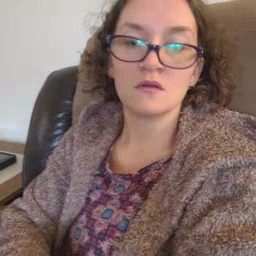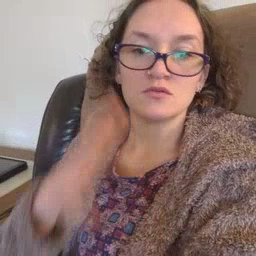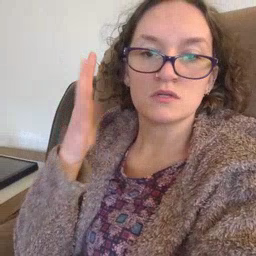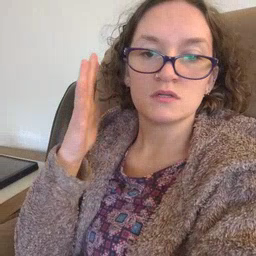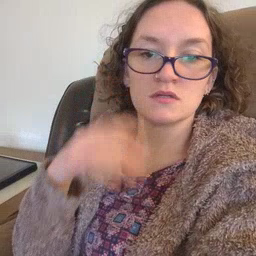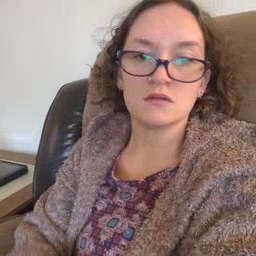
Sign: tree